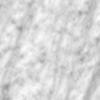
Label: change